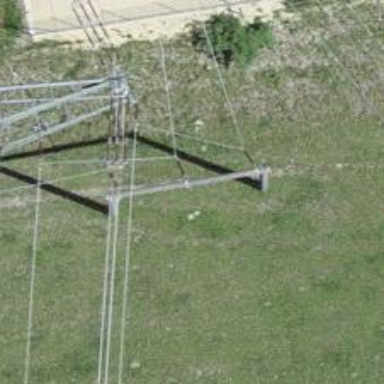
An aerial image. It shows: Insulator used in power equipment.